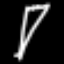
Label: palm tree